Field crop: maize
Growth stage: 2
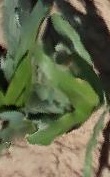
Species: maize